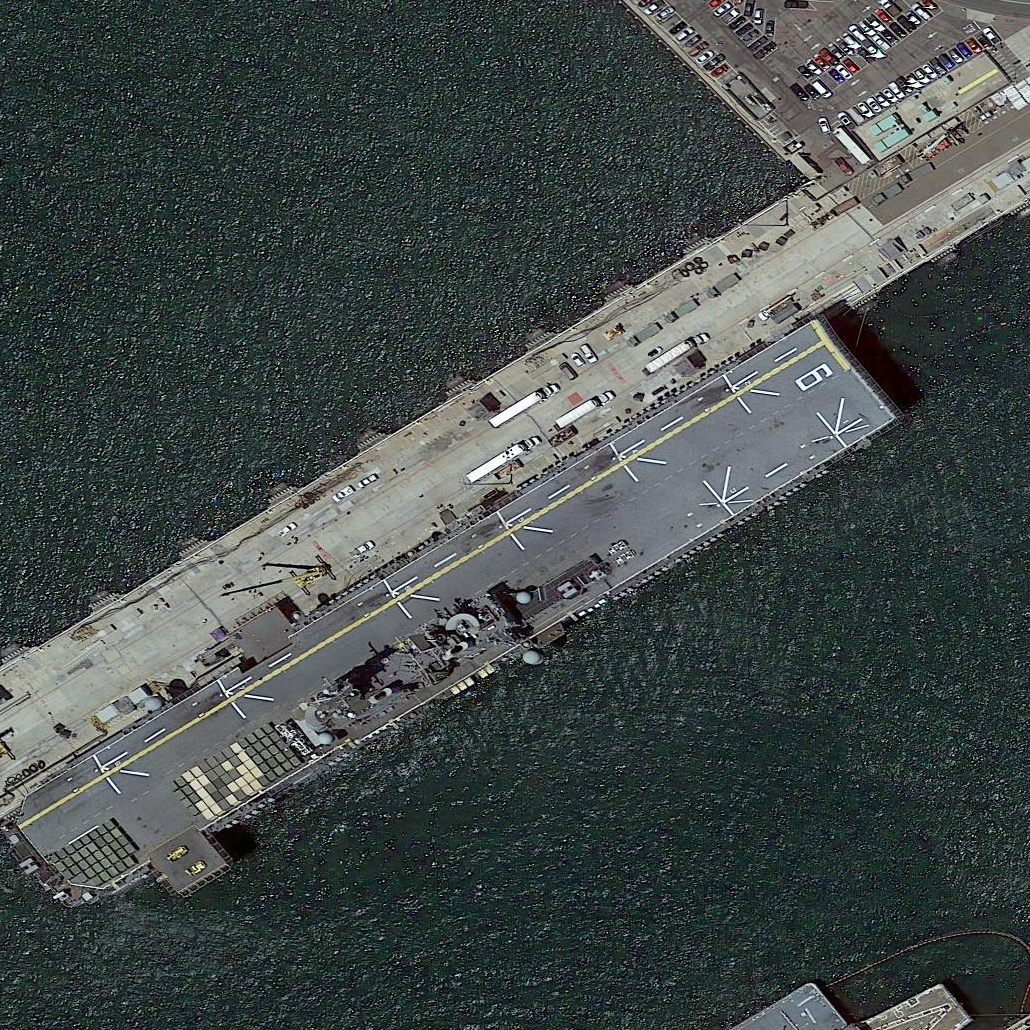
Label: Wasp-class_assault_ship